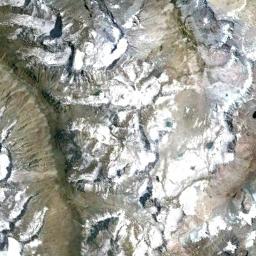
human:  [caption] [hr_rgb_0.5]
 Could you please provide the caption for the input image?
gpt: The snow berg is consist of bare land and white snow .

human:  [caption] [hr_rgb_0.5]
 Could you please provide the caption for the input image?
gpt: White snow and brown bare ground intersect on the snow mountain .

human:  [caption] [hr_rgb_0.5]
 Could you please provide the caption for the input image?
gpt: The snowberg is partly covered with snow and ice and the color of the mountain is brown .

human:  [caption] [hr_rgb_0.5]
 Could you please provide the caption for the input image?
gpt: The snowberg is covered with snow .

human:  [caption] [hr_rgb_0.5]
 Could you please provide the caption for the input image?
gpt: There are some snow and bare land on the snowberg .